Question: I am having trouble with Pandas.
I try to compare each value of a row to another one.
In the attached link you will be able to see a slice of my dataframe.
For each date I have the daily variation of some stocks.
I want to compare each stock variation to the variation of the columns labelled 'CAC 40'.
If the value is greater I want to turn it into a Boolean 1 or 0 if lower.
This should return a dataframe filled only with 1 or 0 so I can then summarize by columns.
I have tried the apply method but this doesn't work.
It returns a 'Pandas.Serie' ( attached below )
'''
def compare_to_cac(row):
for i in row:
if row[i] >= row['CAC 40']:
return 1
else:
return 0
data2 = data.apply(compare_to_cac, axis=1)
'''

Please can someone help me out ?
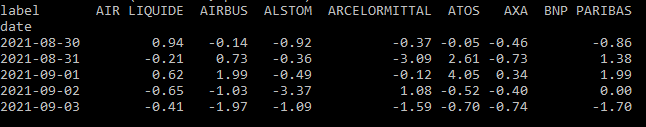
Answer: I worked with this data (column names are not important here, only the CAC 40 one is):
'''
A B CAC 40
0 0 2 9
1 1 3 9
2 2 4 1
3 3 5 2
4 4 7 2
'''
With just a for loop :
'''
for column in df.columns:
if column == "CAC 40":
continue
condition = [df[column] > df["CAC 40"]]
value = [1]
df[column] = np.select(condition, value, default=0)
'''
Which gives me as a result :
'''
A B CAC 40
0 0 0 9
1 0 0 9
2 1 1 1
3 1 1 2
4 1 1 2
'''